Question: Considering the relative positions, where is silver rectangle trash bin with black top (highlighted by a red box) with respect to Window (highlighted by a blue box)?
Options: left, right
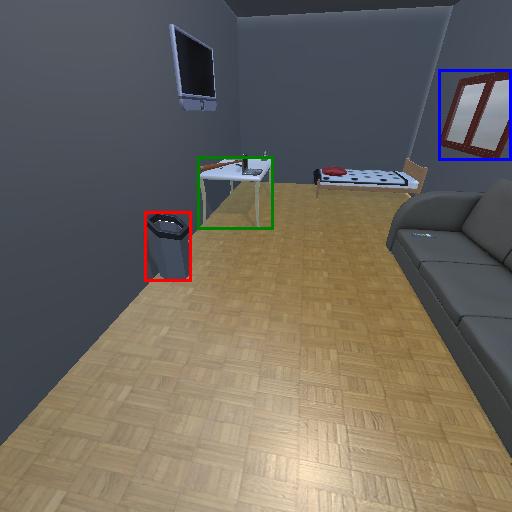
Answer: left